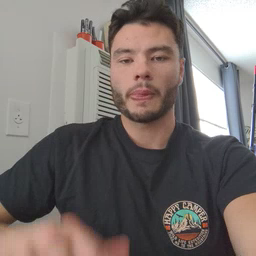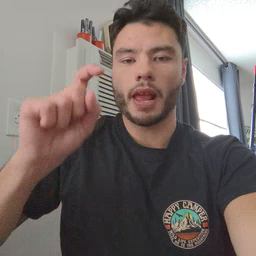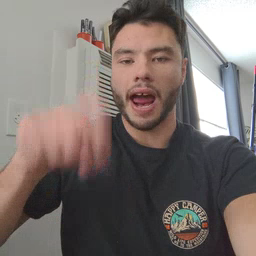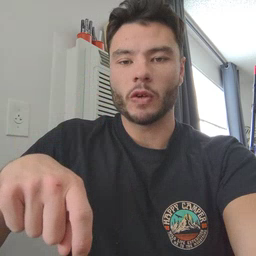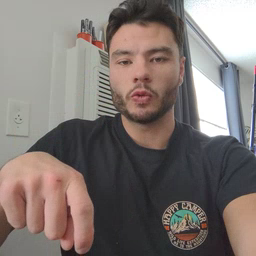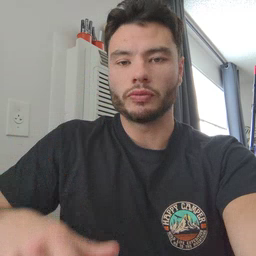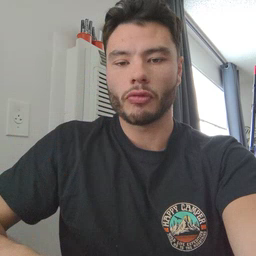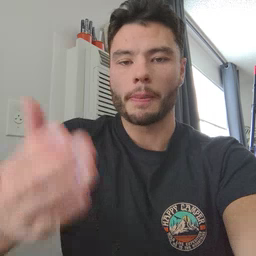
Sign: haveto